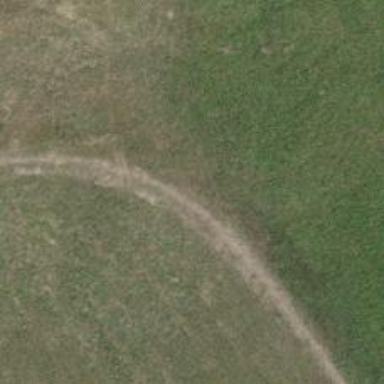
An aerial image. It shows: Path covered in grass.